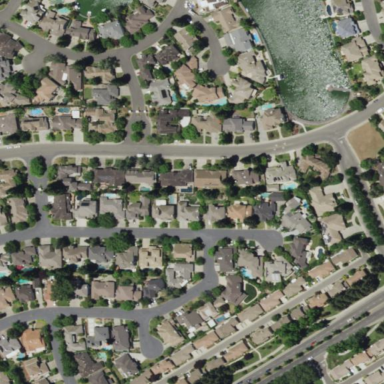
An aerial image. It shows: Residential area consisting of single-family homes.